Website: macys
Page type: cart
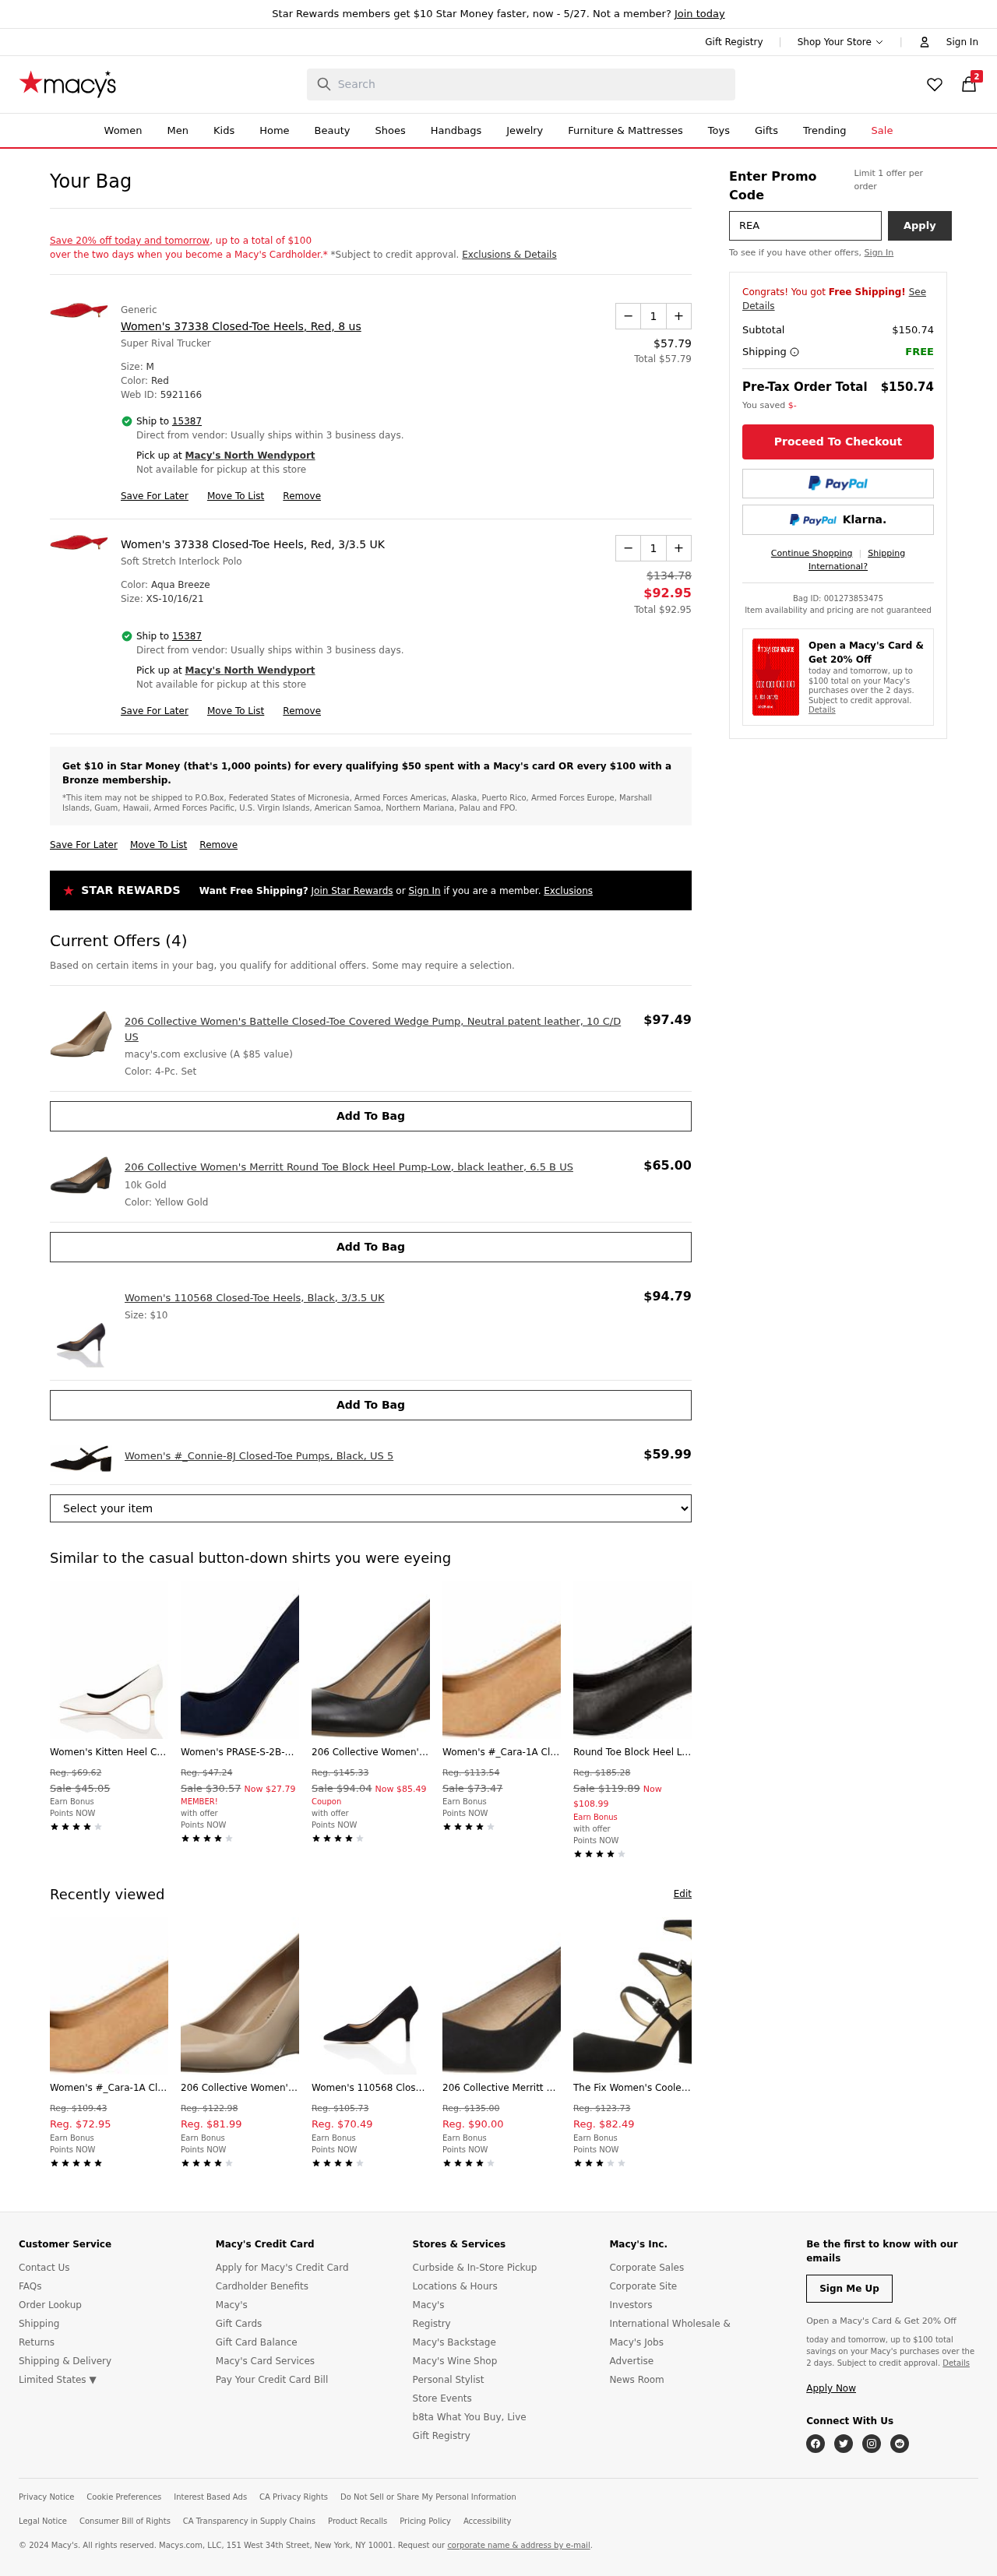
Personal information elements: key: PII_CITY
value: North Wendyport
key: PII_POSTCODE
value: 15387
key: PII_PROMO_CODE
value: REASAVE
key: PII_POSTCODE2
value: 15387
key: PII_CITY2
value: North Wendyport
Product elements: key: PRODUCT1_BRAND
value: Generic
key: PRODUCT1_NAME
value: Women's 37338 Closed-Toe Heels, Red, 8 us
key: PRODUCT1_PRICE
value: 57.79
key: PRODUCT1_QUANTITY
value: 1
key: PRODUCT2_NAME
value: Women's 37338 Closed-Toe Heels, Red, 3/3.5 UK
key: PRODUCT2_PRICE
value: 92.95
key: PRODUCT2_QUANTITY
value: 1
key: PRODUCT3_NAME
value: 206 Collective Women's Battelle Closed-Toe Covered Wedge Pump, Neutral patent leather, 10 C/D US
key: PRODUCT3_PRICE
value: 97.49
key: PRODUCT4_NAME
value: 206 Collective Women's Merritt Round Toe Block Heel Pump-Low, black leather, 6.5 B US
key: PRODUCT4_PRICE
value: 65
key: PRODUCT5_NAME
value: Women's 110568 Closed-Toe Heels, Black, 3/3.5 UK
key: PRODUCT5_PRICE
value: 94.79
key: PRODUCT6_NAME
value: Women's #_Connie-8J Closed-Toe Pumps, Black, US 5
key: PRODUCT6_PRICE
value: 59.99
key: PRODUCT1_TOTAL
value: Total $57.79
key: PRODUCT2_ORIGINAL_PRICE
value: $134.78
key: PRODUCT2_TOTAL
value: Total $92.95
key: PRODUCT7_NAME
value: Women's Kitten Heel Court Closed-Toe Pumps, White, US-0 / Asia Size s
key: PRODUCT7_ORIGINAL_PRICE
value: Reg. $69.62
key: PRODUCT7_SALE_PRICE
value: Sale $45.05
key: PRODUCT8_NAME
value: Women's PRASE-S-2B-6 Court Closed-Toe Pumps, Blue Navy, 2
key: PRODUCT8_ORIGINAL_PRICE
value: Reg. $47.24
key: PRODUCT8_SALE_PRICE
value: Sale $30.57
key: PRODUCT8_PRICE
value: Now $27.79
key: PRODUCT9_NAME
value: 206 Collective Women's Battelle Closed-Toe Covered Wedge Pump, black leather, 11.5 C/D US
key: PRODUCT9_ORIGINAL_PRICE
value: Reg. $145.33
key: PRODUCT9_SALE_PRICE
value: Sale $94.04
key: PRODUCT9_PRICE
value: Now $85.49
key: PRODUCT10_NAME
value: Women's #_Cara-1A Closed-Toe Pumps, Brown Camel, 6 us
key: PRODUCT10_ORIGINAL_PRICE
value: Reg. $113.54
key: PRODUCT10_SALE_PRICE
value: Sale $73.47
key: PRODUCT11_NAME
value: Round Toe Block Heel Leather Court, Women’s Closed-Toe Pumps
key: PRODUCT11_ORIGINAL_PRICE
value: Reg. $185.28
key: PRODUCT11_SALE_PRICE
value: Sale $119.89
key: PRODUCT11_PRICE
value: Now $108.99
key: PRODUCT12_NAME
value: Women's #_Cara-1A Closed-Toe Pumps, Brown Camel, 5 UK
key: PRODUCT12_ORIGINAL_PRICE
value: Reg. $109.43
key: PRODUCT12_PRICE
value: Reg. $72.95
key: PRODUCT13_NAME
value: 206 Collective Women's Battelle Closed-Toe Covered Wedge Pump, Neutral patent leather, 7 C/D US
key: PRODUCT13_ORIGINAL_PRICE
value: Reg. $122.98
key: PRODUCT13_PRICE
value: Reg. $81.99
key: PRODUCT14_NAME
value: Women's 110568 Closed-Toe Heels, Black, 3/3.5 UK
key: PRODUCT14_ORIGINAL_PRICE
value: Reg. $105.73
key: PRODUCT14_PRICE
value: Reg. $70.49
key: PRODUCT15_NAME
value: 206 Collective Merritt Round Toe Block Heel Pump-Low, Black Suede, UK 6.5
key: PRODUCT15_ORIGINAL_PRICE
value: Reg. $135.00
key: PRODUCT15_PRICE
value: Reg. $90.00
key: PRODUCT16_NAME
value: The Fix Women's Cooley Three Buckle Closed-Toe Mary Jane Dress Pump,Black,8 B US
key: PRODUCT16_ORIGINAL_PRICE
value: Reg. $123.73
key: PRODUCT16_PRICE
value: Reg. $82.49
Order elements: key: ORDER_NUM_ITEMS
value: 2
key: ORDER_SUBTOTAL
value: $150.74
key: ORDER_SUBTOTAL2
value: $150.74
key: ORDER_ID
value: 001273853475
Search elements: key: HEADER_SEARCH
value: Search